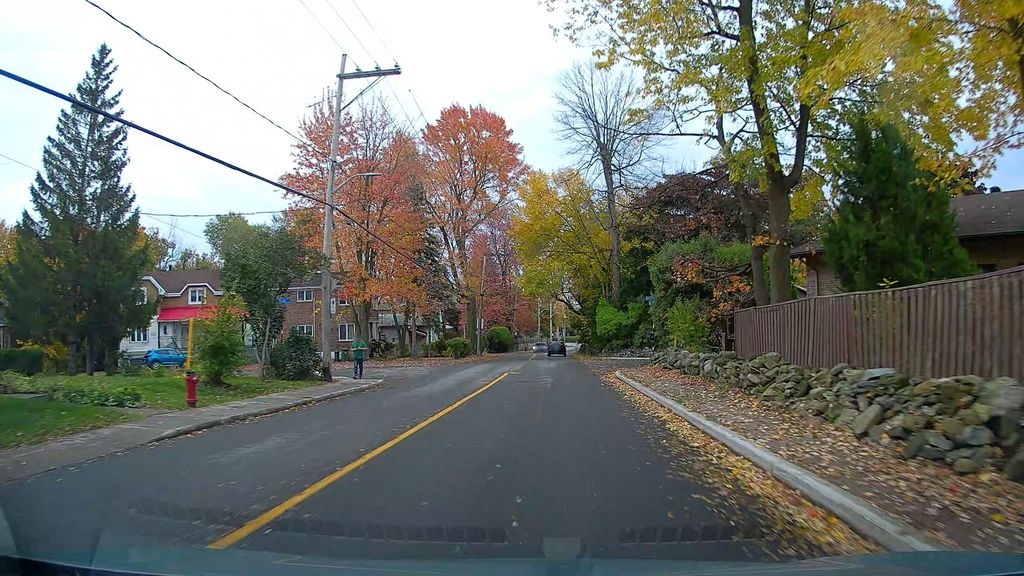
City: montreal